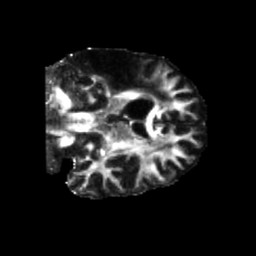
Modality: FA
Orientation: coronal
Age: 43
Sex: male
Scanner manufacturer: siemens
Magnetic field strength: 3 T
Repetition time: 5.25 s
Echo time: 0.08 s